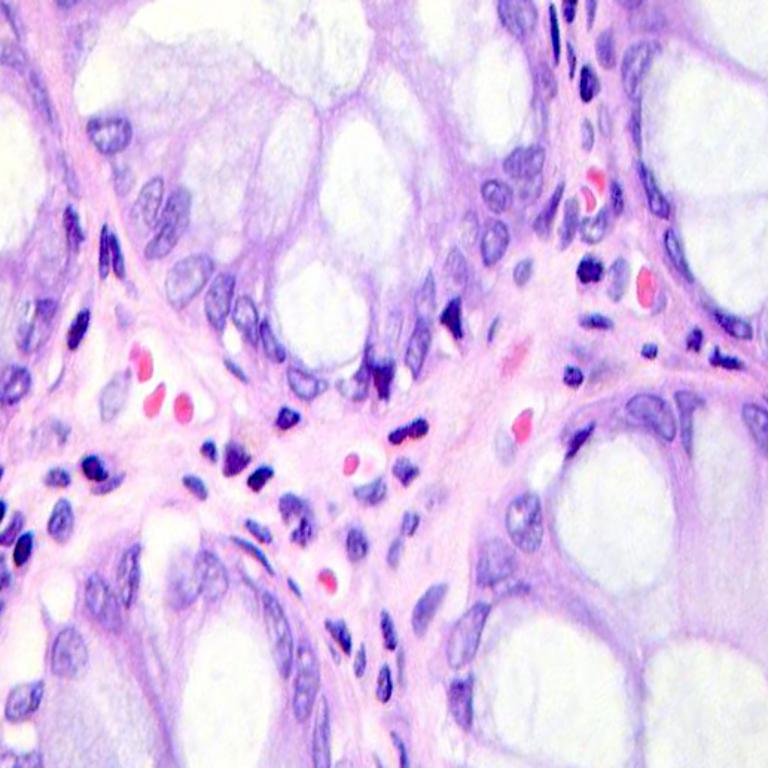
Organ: colon
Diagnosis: benign